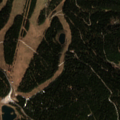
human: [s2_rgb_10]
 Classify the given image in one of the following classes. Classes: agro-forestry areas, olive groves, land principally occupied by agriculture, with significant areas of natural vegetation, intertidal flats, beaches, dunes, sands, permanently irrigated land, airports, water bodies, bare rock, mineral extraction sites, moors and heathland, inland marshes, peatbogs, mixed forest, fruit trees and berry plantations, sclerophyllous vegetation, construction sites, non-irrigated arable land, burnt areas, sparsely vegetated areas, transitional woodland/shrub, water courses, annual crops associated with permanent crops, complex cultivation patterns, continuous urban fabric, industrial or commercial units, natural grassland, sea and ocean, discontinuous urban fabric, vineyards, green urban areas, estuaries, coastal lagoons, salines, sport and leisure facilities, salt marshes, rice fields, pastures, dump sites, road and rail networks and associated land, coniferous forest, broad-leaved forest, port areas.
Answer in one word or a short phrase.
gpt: sport and leisure facilities, coniferous forest